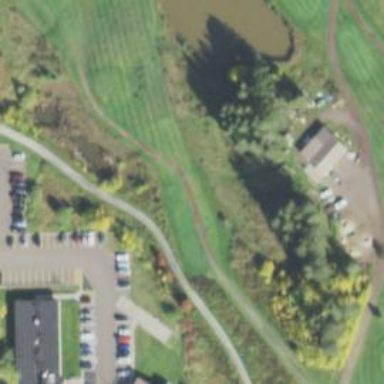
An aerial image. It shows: Pathway for golfing.